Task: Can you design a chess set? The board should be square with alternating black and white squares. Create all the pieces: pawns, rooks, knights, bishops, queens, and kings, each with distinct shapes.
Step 5517:
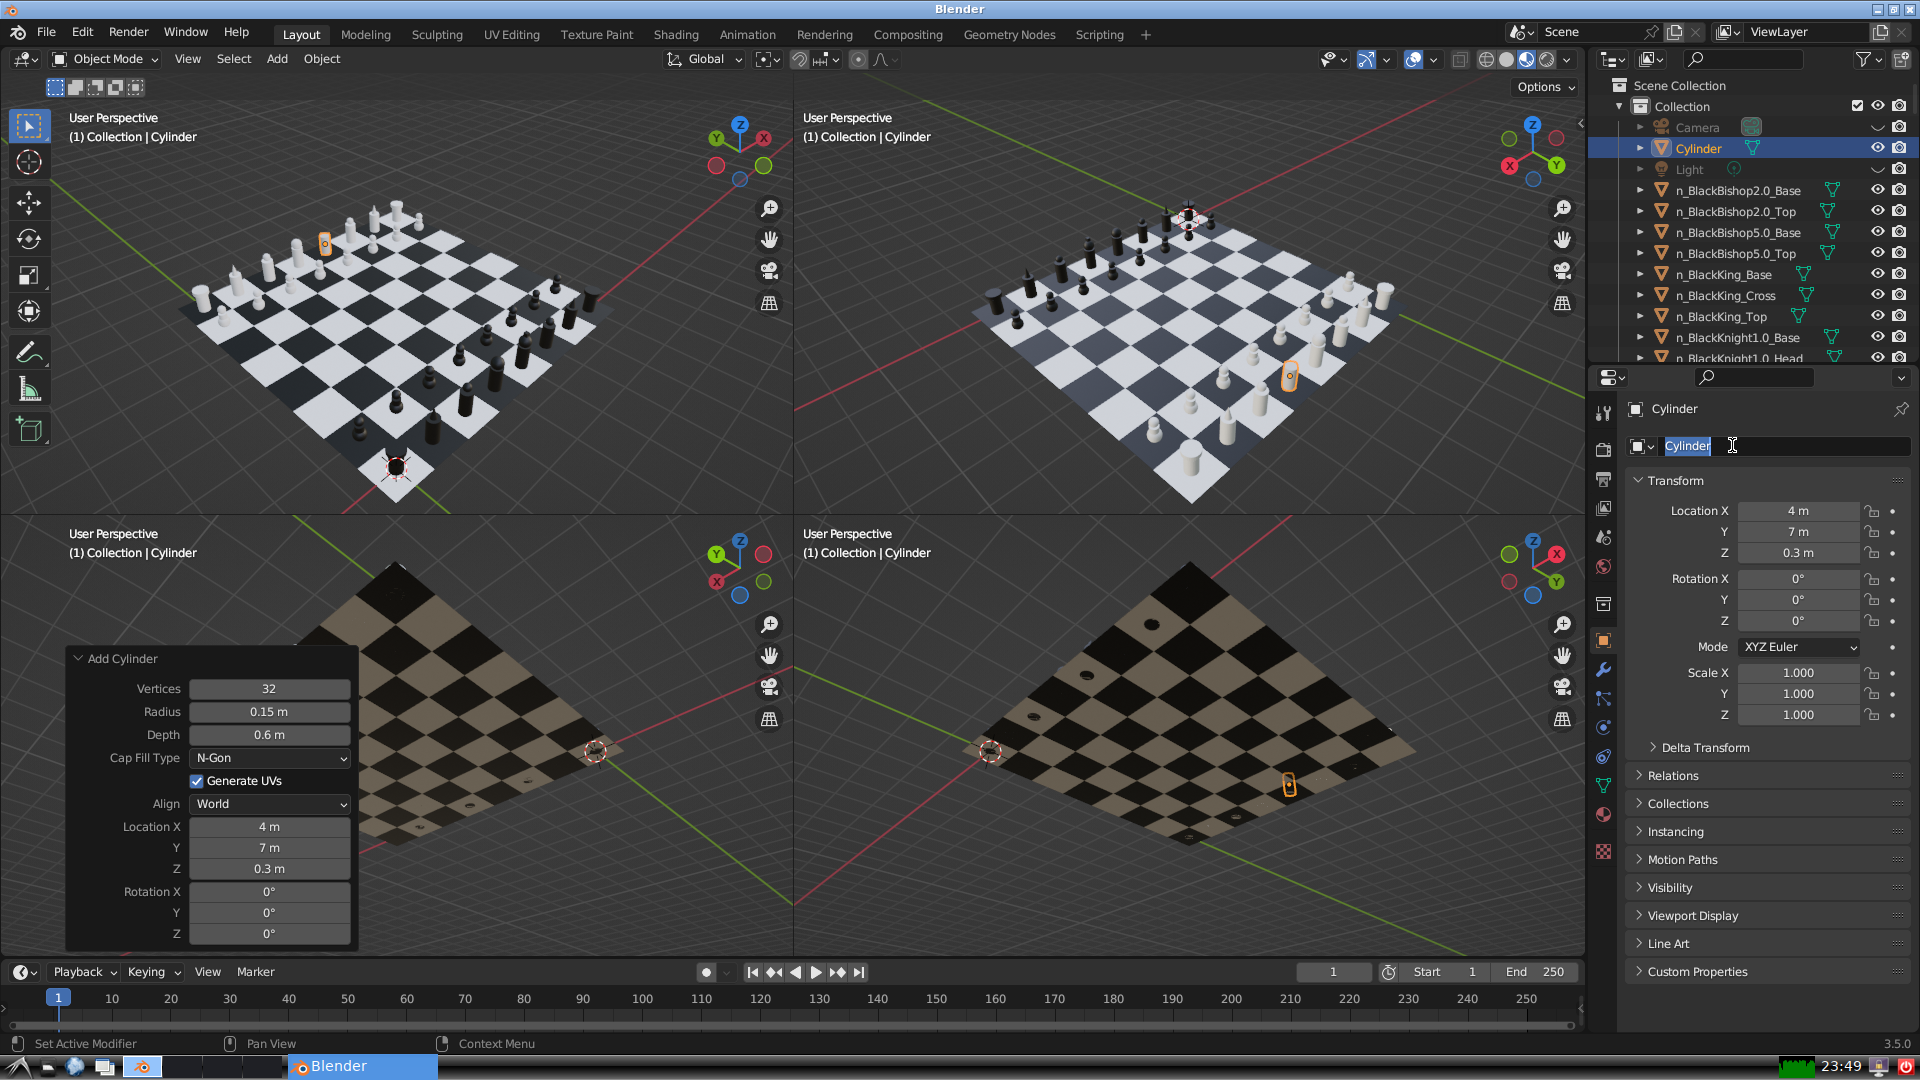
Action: input_text: n_WhiteKing_Base